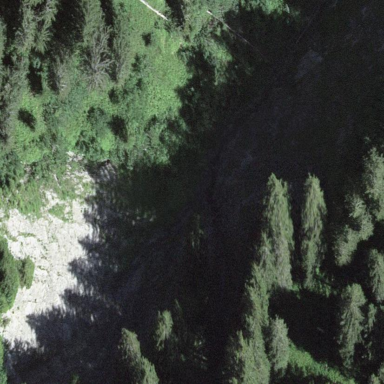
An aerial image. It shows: Natural scree.